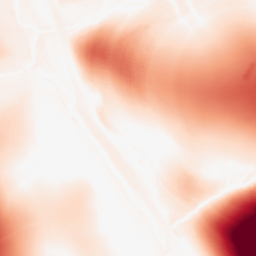
Category: morphological
Decomposition family: tophat
Decomposition parameters: size: 100
mode: white
Upsampling method: quintic
Upsampling parameters: scale: 2
Upsampling scale: 2